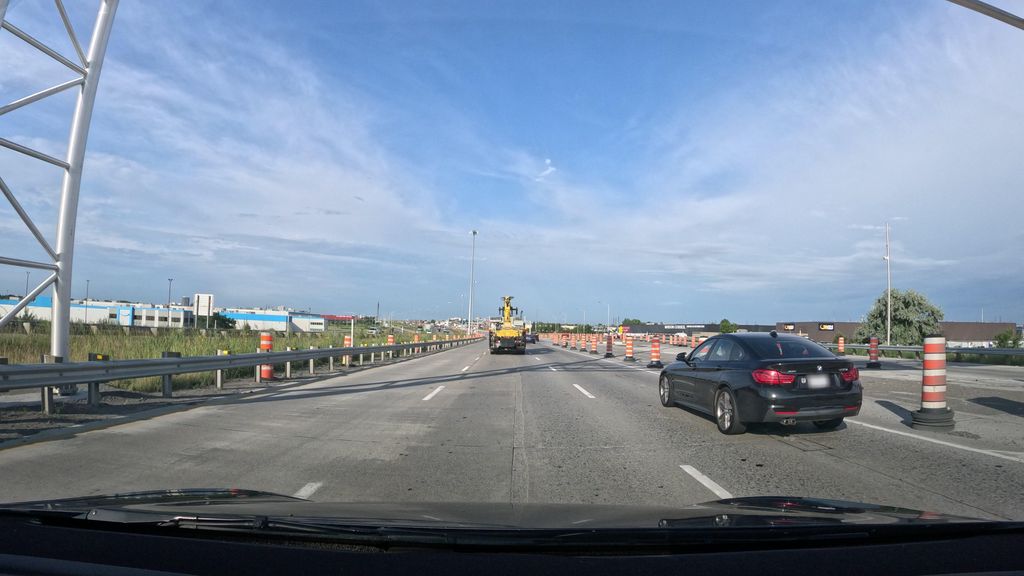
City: montreal